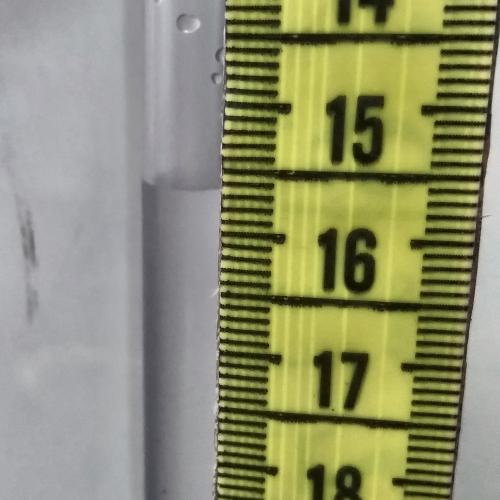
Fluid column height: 15.7 cm